Question: I'm trying to rotate an image before composing it ontop of another, using RMagick with ruby. I can compose the overlaid image but when I try to rotate the image parts of the background are removed, like so...

Im not sure which CompositeOperator I should be using, or if this is the wrong approach all together?
'''
image = Magick::Image.read("img.jpg").first
overlay = Magick::Image.read("./overlay.png").first
overlay.rotate!(9)
image.composite!(overlay, 100, 50, Magick::OverCompositeOp)
image.to_blob
'''
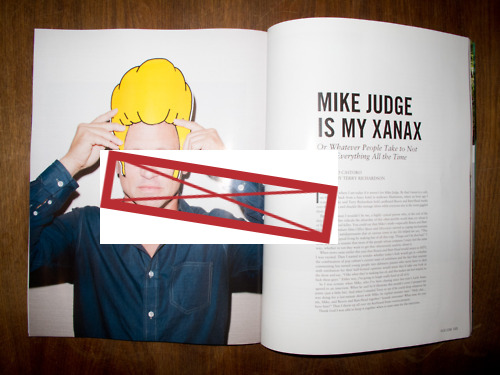
Answer: Before rotating set your background to none:
'''
overlay.background_color = "none"
'''
Other possible methods to use after the rotation:
'''
img.transparent_chroma(low, high, opacity=TransparentOpacity, invert=false)
img.transparent(color, opacity=TransparentOpacity)
'''
so in your case:
'''
overlay.transparent!("white")
'''